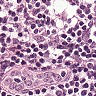
Metastatic tissue present: no